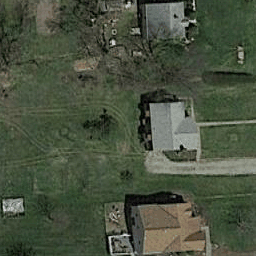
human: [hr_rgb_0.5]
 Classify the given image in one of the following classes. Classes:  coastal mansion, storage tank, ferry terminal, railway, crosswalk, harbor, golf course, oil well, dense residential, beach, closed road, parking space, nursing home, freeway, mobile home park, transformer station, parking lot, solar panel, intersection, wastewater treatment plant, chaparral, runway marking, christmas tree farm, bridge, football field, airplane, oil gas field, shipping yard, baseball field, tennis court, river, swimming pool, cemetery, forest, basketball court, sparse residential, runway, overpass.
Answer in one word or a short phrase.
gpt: sparse residential